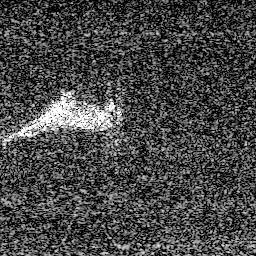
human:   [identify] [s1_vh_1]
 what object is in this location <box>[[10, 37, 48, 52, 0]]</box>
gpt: <ref>1 large ship at the left</ref>